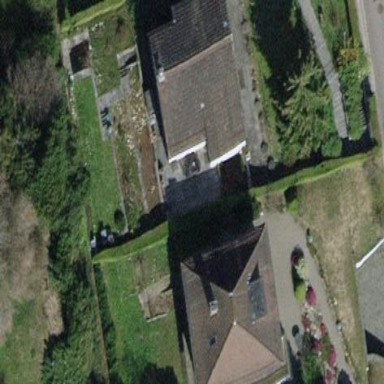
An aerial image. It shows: Detached building.